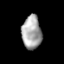
Tissue: lung
Cell type: Myeloid cells
Senescence score: 0.1935
Nuclear area (px): 641
Mean DAPI intensity: 166.417